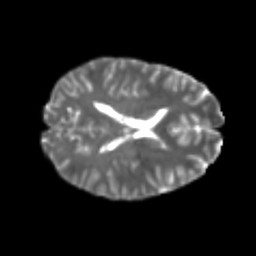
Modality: T2w
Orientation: axial
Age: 20
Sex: female
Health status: healthy
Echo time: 0.074 s